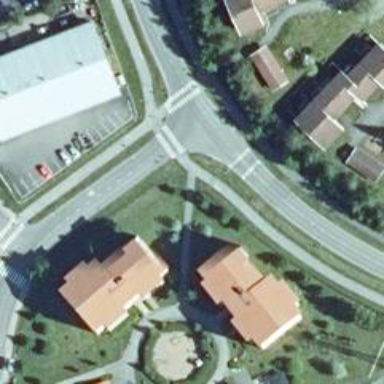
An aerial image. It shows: Cycleway.